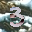
Label: 3